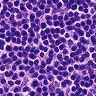
Metastatic tissue present: no